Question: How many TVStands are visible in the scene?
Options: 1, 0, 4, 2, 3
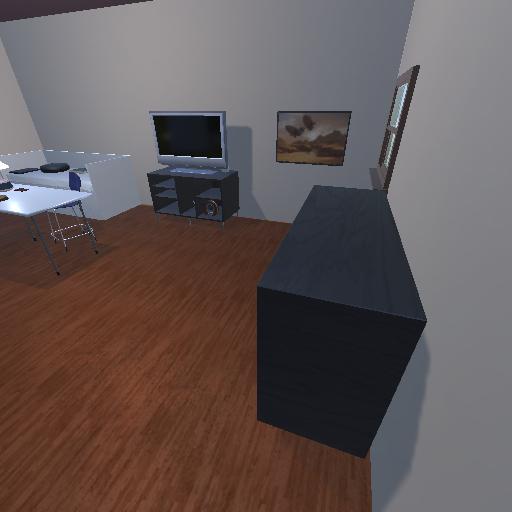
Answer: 1